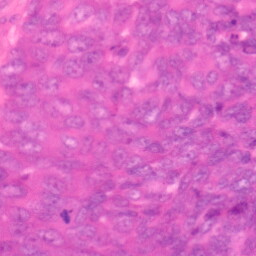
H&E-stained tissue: Colon